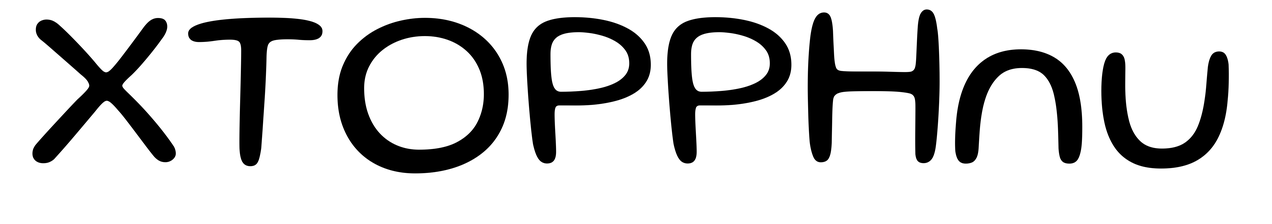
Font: Gluten_Light